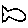
Label: fish